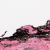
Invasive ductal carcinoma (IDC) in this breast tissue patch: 0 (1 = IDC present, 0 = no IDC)